Field crop: maize
Growth stage: 2
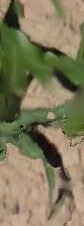
Species: maize